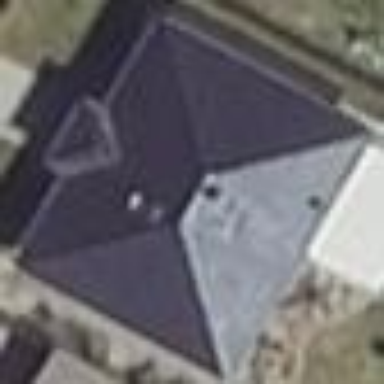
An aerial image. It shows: Hipped roof house.